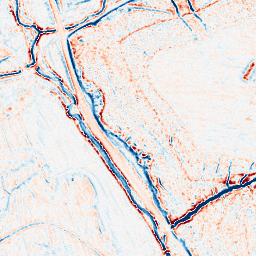
Category: edge_preserving
Decomposition family: bilateral
Decomposition parameters: d: 9
sigma_color: 100
sigma_space: 100
Upsampling method: regularized
Upsampling parameters: scale: 2
lambda_reg: 0.001
Upsampling scale: 2